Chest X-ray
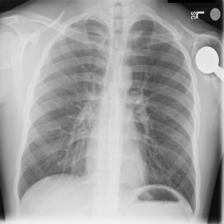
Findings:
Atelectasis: negative
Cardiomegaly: negative
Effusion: negative
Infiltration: negative
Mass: negative
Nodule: negative
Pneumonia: negative
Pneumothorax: negative
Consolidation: negative
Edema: negative
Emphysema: negative
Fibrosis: negative
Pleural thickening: negative
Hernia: negative